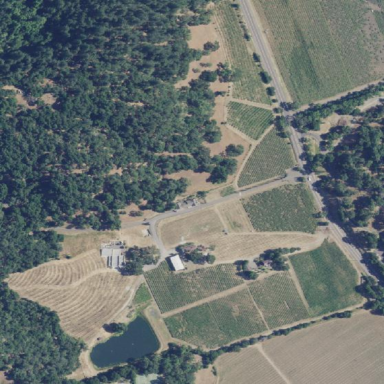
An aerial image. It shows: Vineyard where grapes are grown.